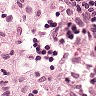
Metastatic tissue present: no